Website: crate-barrel
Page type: store-pickup
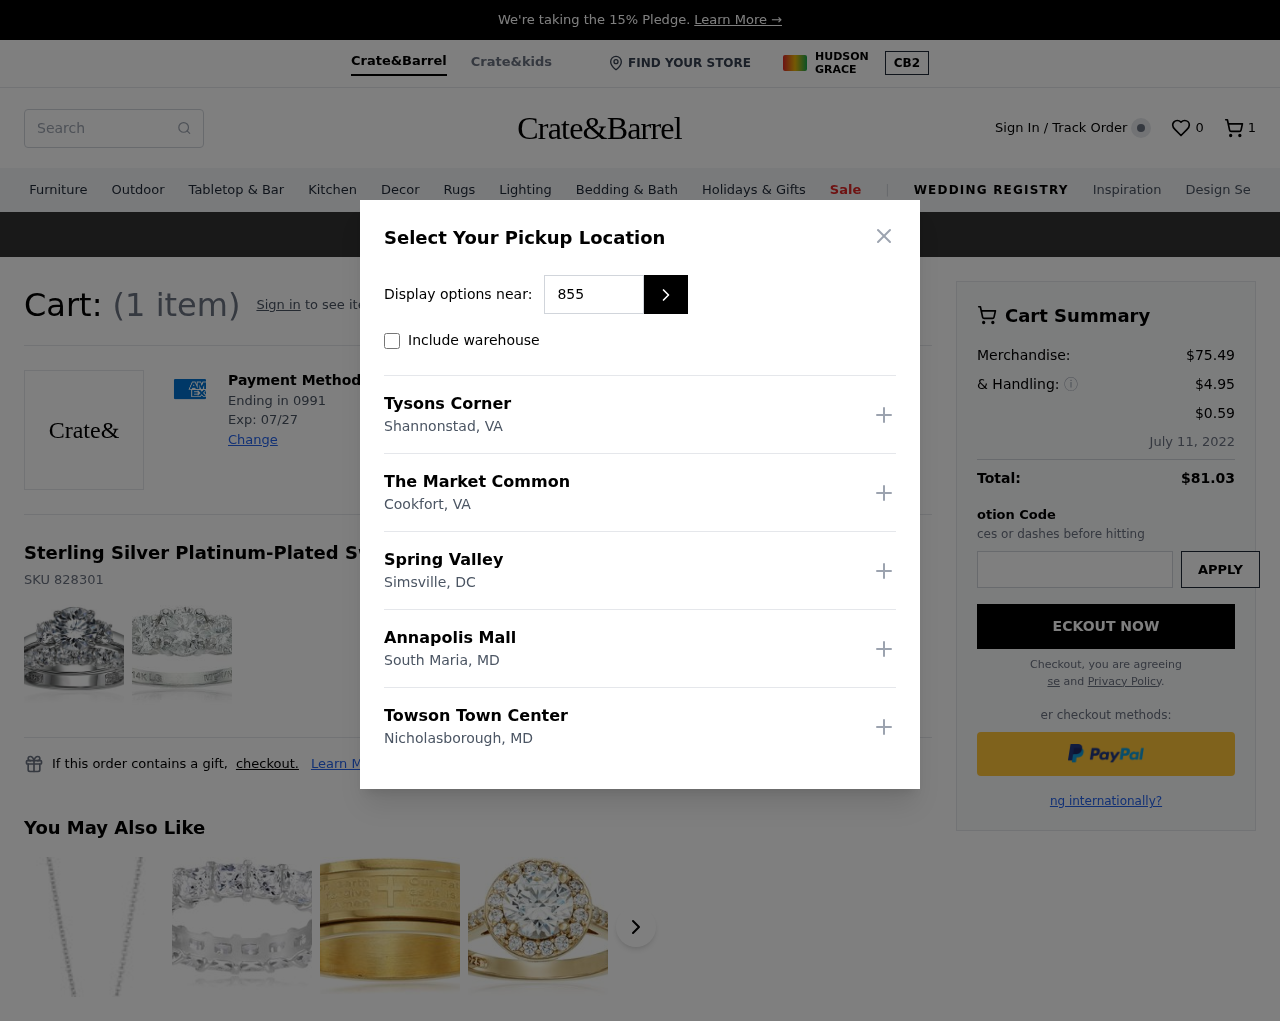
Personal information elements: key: PII_CARD_EXPIRY
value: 07/27
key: PII_CARD_LAST4
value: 0991
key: PII_LOCATION1_CITY
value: Shannonstad
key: PII_LOCATION1_NAME
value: Tysons Corner
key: PII_LOCATION1_STATE
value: VA
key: PII_LOCATION2_CITY
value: Cookfort
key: PII_LOCATION2_NAME
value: The Market Common
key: PII_LOCATION2_STATE
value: VA
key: PII_LOCATION3_CITY
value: Simsville
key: PII_LOCATION3_NAME
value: Spring Valley
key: PII_LOCATION3_STATE
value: DC
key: PII_LOCATION4_CITY
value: South Maria
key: PII_LOCATION4_NAME
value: Annapolis Mall
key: PII_LOCATION4_STATE
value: MD
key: PII_LOCATION5_CITY
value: Nicholasborough
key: PII_LOCATION5_NAME
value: Towson Town Center
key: PII_LOCATION5_STATE
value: MD
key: PII_POSTCODE
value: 85535
Product elements: key: PRODUCT1_NAME
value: Sterling Silver Platinum-Plated Swarovski Zirconia Three Stone Ring, Size 7
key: PRODUCT1_SKU
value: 828301
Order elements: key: ORDER_NUM_ITEMS
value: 1
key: ORDER_NUM_ITEMS
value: (1 item)
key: ORDER_SUBTOTAL
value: $75.49
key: ORDER_SHIPPING_COST
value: $4.95
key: ORDER_SURCHARGE
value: $0.59
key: ORDER_DELIVERY_DATE
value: July 11, 2022
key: ORDER_TOTAL
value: $81.03
Search elements: key: HEADER_SEARCH
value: Search
Other elements: key: WISHLIST_NUM_ITEMS
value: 0